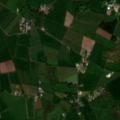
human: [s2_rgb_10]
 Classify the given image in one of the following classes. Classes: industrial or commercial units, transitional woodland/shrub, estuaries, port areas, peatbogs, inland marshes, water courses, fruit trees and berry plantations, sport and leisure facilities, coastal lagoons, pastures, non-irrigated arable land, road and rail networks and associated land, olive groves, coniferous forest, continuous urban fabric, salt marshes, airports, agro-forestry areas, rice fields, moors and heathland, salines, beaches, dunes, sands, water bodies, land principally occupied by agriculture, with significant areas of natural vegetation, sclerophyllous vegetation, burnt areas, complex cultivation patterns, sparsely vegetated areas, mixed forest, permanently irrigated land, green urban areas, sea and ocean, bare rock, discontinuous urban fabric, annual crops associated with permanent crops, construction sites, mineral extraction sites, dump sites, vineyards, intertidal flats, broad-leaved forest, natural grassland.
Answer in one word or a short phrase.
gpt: pastures